Question: I am interested to implement a window taskbar notification function similar to what skype has, whereby there is a small circle is pinned on the bottom right side of the taskbar with the number when there is a incoming message.

But however I don't know what to search for. Please help.
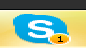
Answer: AWT provides an API for system tray (note that not all platforms are supported): <URL>
If you want to change the image (e.g. showing the number of incoming messages), then you can provide a new image using: <URL>